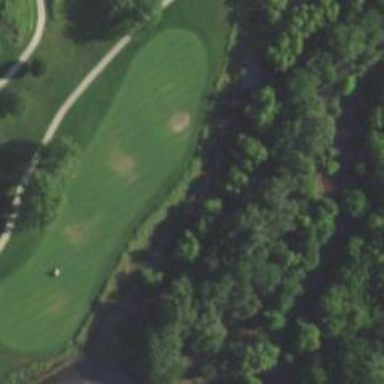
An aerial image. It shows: Golf fairway surrounded by grass.